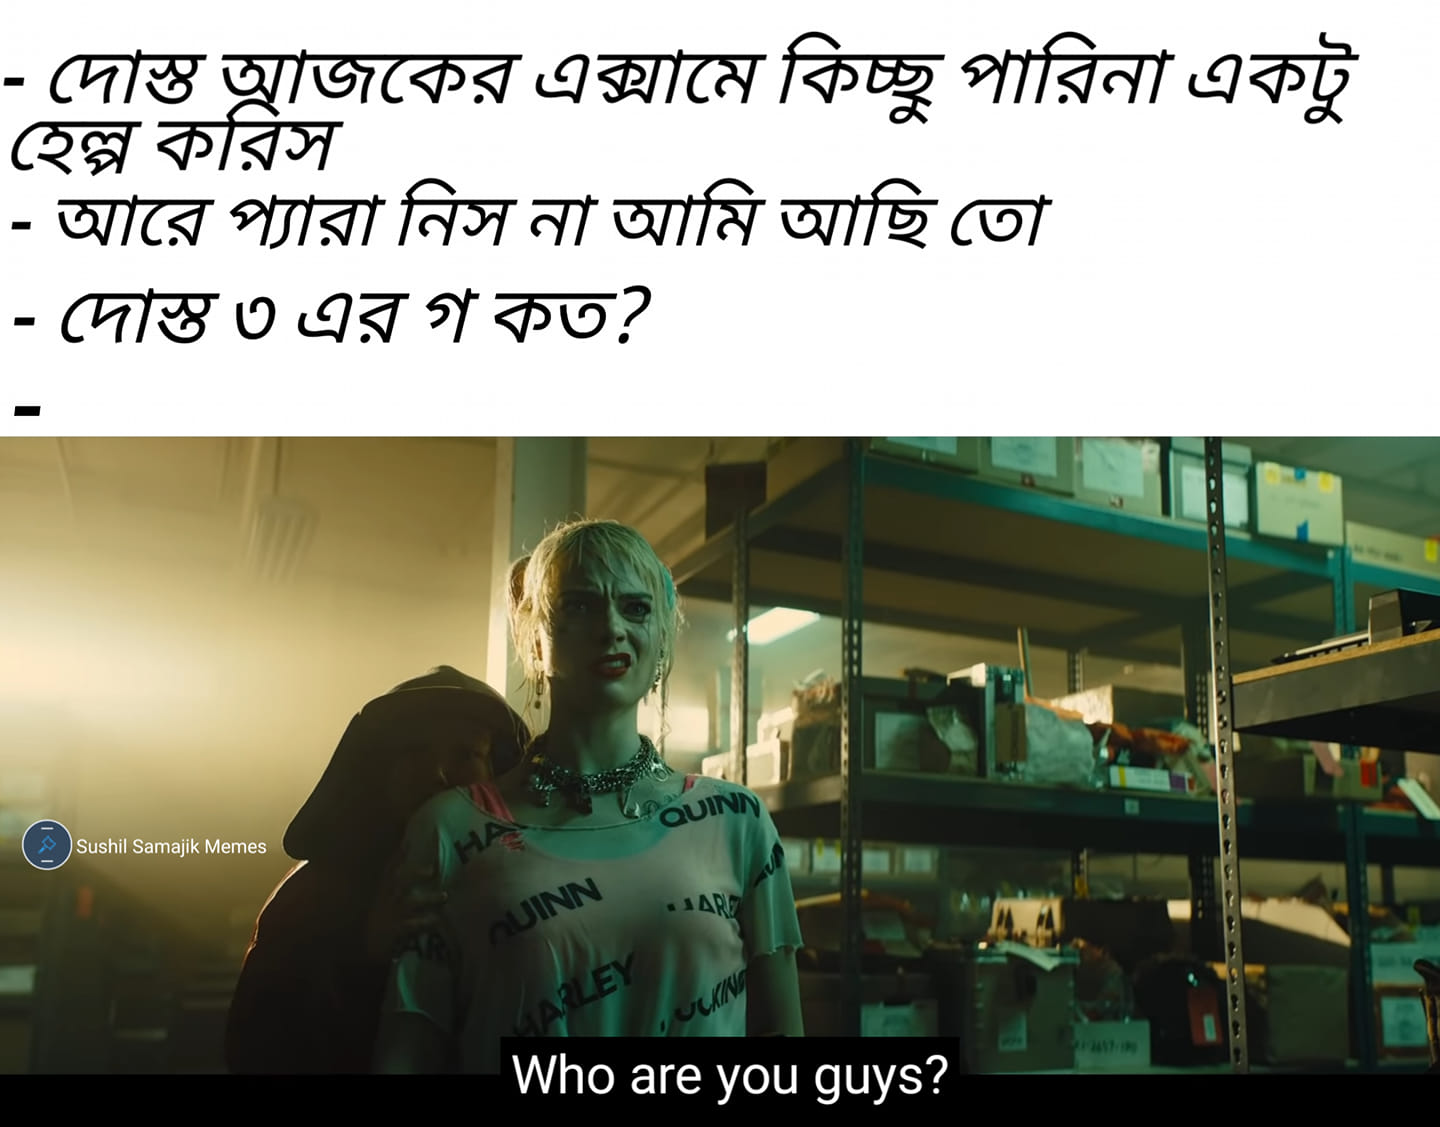
Caption: -দোস্ত আজকের এক্সামে কিচ্ছু পারিনা একটু হেল্প করিস    - আরে প্যারা নিস না আমি আছি তো     - দোস্ত ৩ এর গ কত ?     Who are you guys ?
Label: non-hate